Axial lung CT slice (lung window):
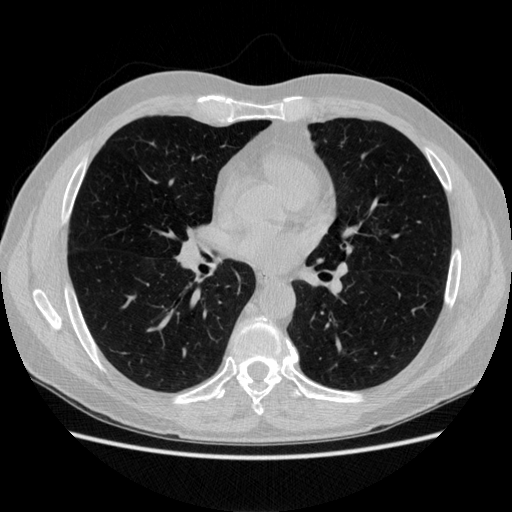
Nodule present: no